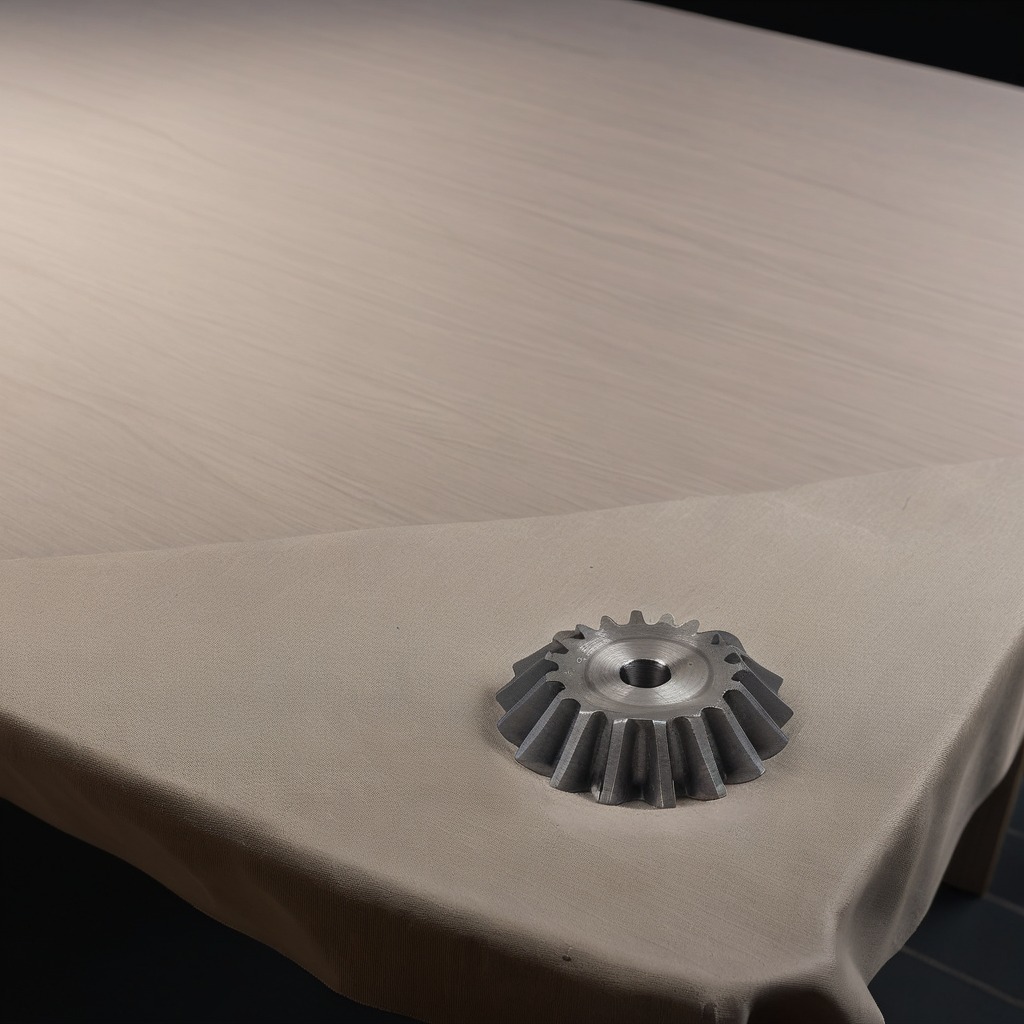
A steel gear with teeth lies on the wooden table.